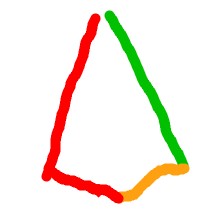
Shape: kite